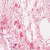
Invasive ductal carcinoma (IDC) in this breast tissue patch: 0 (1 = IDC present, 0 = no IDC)